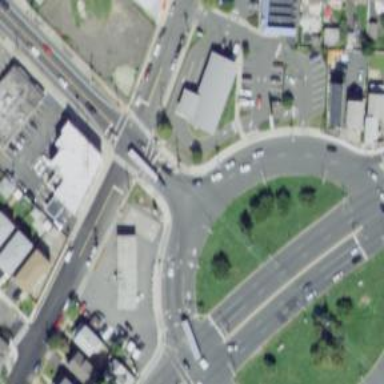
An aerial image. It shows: Secondary road with circular junction.